Question: I'm getting data from this device in a hexadecimal format. Let's take the example as
'''
value = CB0F0B00CB0F0C00CB0F0F00... #(it keeps going)
'''
What I'm intending to do is to take the first 4 numbers ('CB0F') then leave the next 4 numbers ('0B00' - I want to use them later) then take next 4 number ('CB0F') and it keeps going on. So basically I want to create a data frame having every 4 numbers after 4 numbers.
How do I do this in R?
After I get 'CB0F', I need to swap them as '0FCB' too.

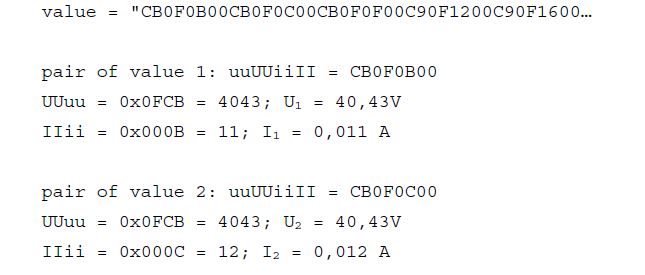
Answer: Think you mean this,
'''
value <- "CB0F0B00CB0F0C00CB0F0F00"
x <- gsub("(.{2})(.{2})", "\2\1", value)
substring(x, seq(1,nchar(x),4), seq(4,nchar(x),4))
# [1] "0FCB" "000B" "0FCB" "000C" "0FCB" "000F"'''
> I was able to get [1] 4043 11 4043 12 4043 15 as output. Now I want to save it as a data frame. 4043, 4043, 4043 as one column and 11, 12, 15 as one column. How do i do that?
'''
x <- c(4043 ,11, 4043 ,12, 4043 ,15)
data.frame(num1=x[seq(1, length(x), 2)], num2=x[seq(2, length(x), 2)])
# num1 num2
# 1 4043 11
# 2 4043 12
# 3 4043 15
'''